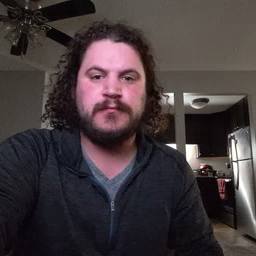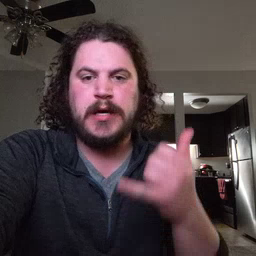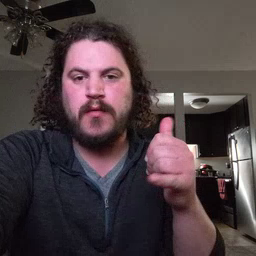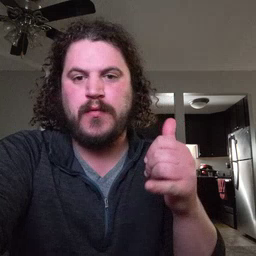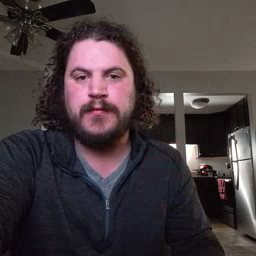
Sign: yellow